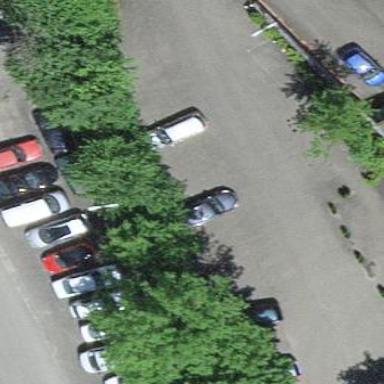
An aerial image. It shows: Street-side parking area.